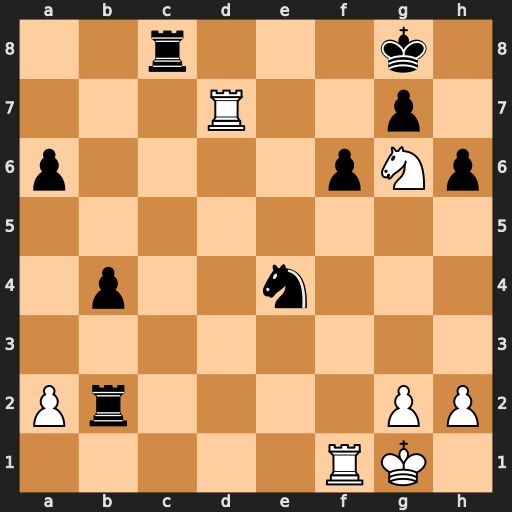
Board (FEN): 2r3k1/3R2p1/p4pNp/8/1p2n3/8/Pr4PP/5RK1
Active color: w
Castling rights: -
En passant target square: -
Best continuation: Ne7+ Kh7 Nxc8